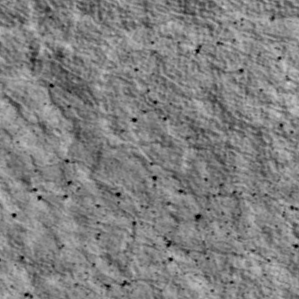
Label: non_frost